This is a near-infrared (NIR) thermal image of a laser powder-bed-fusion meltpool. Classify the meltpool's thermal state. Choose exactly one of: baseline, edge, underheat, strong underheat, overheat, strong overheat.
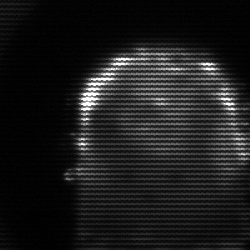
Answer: baseline